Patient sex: F
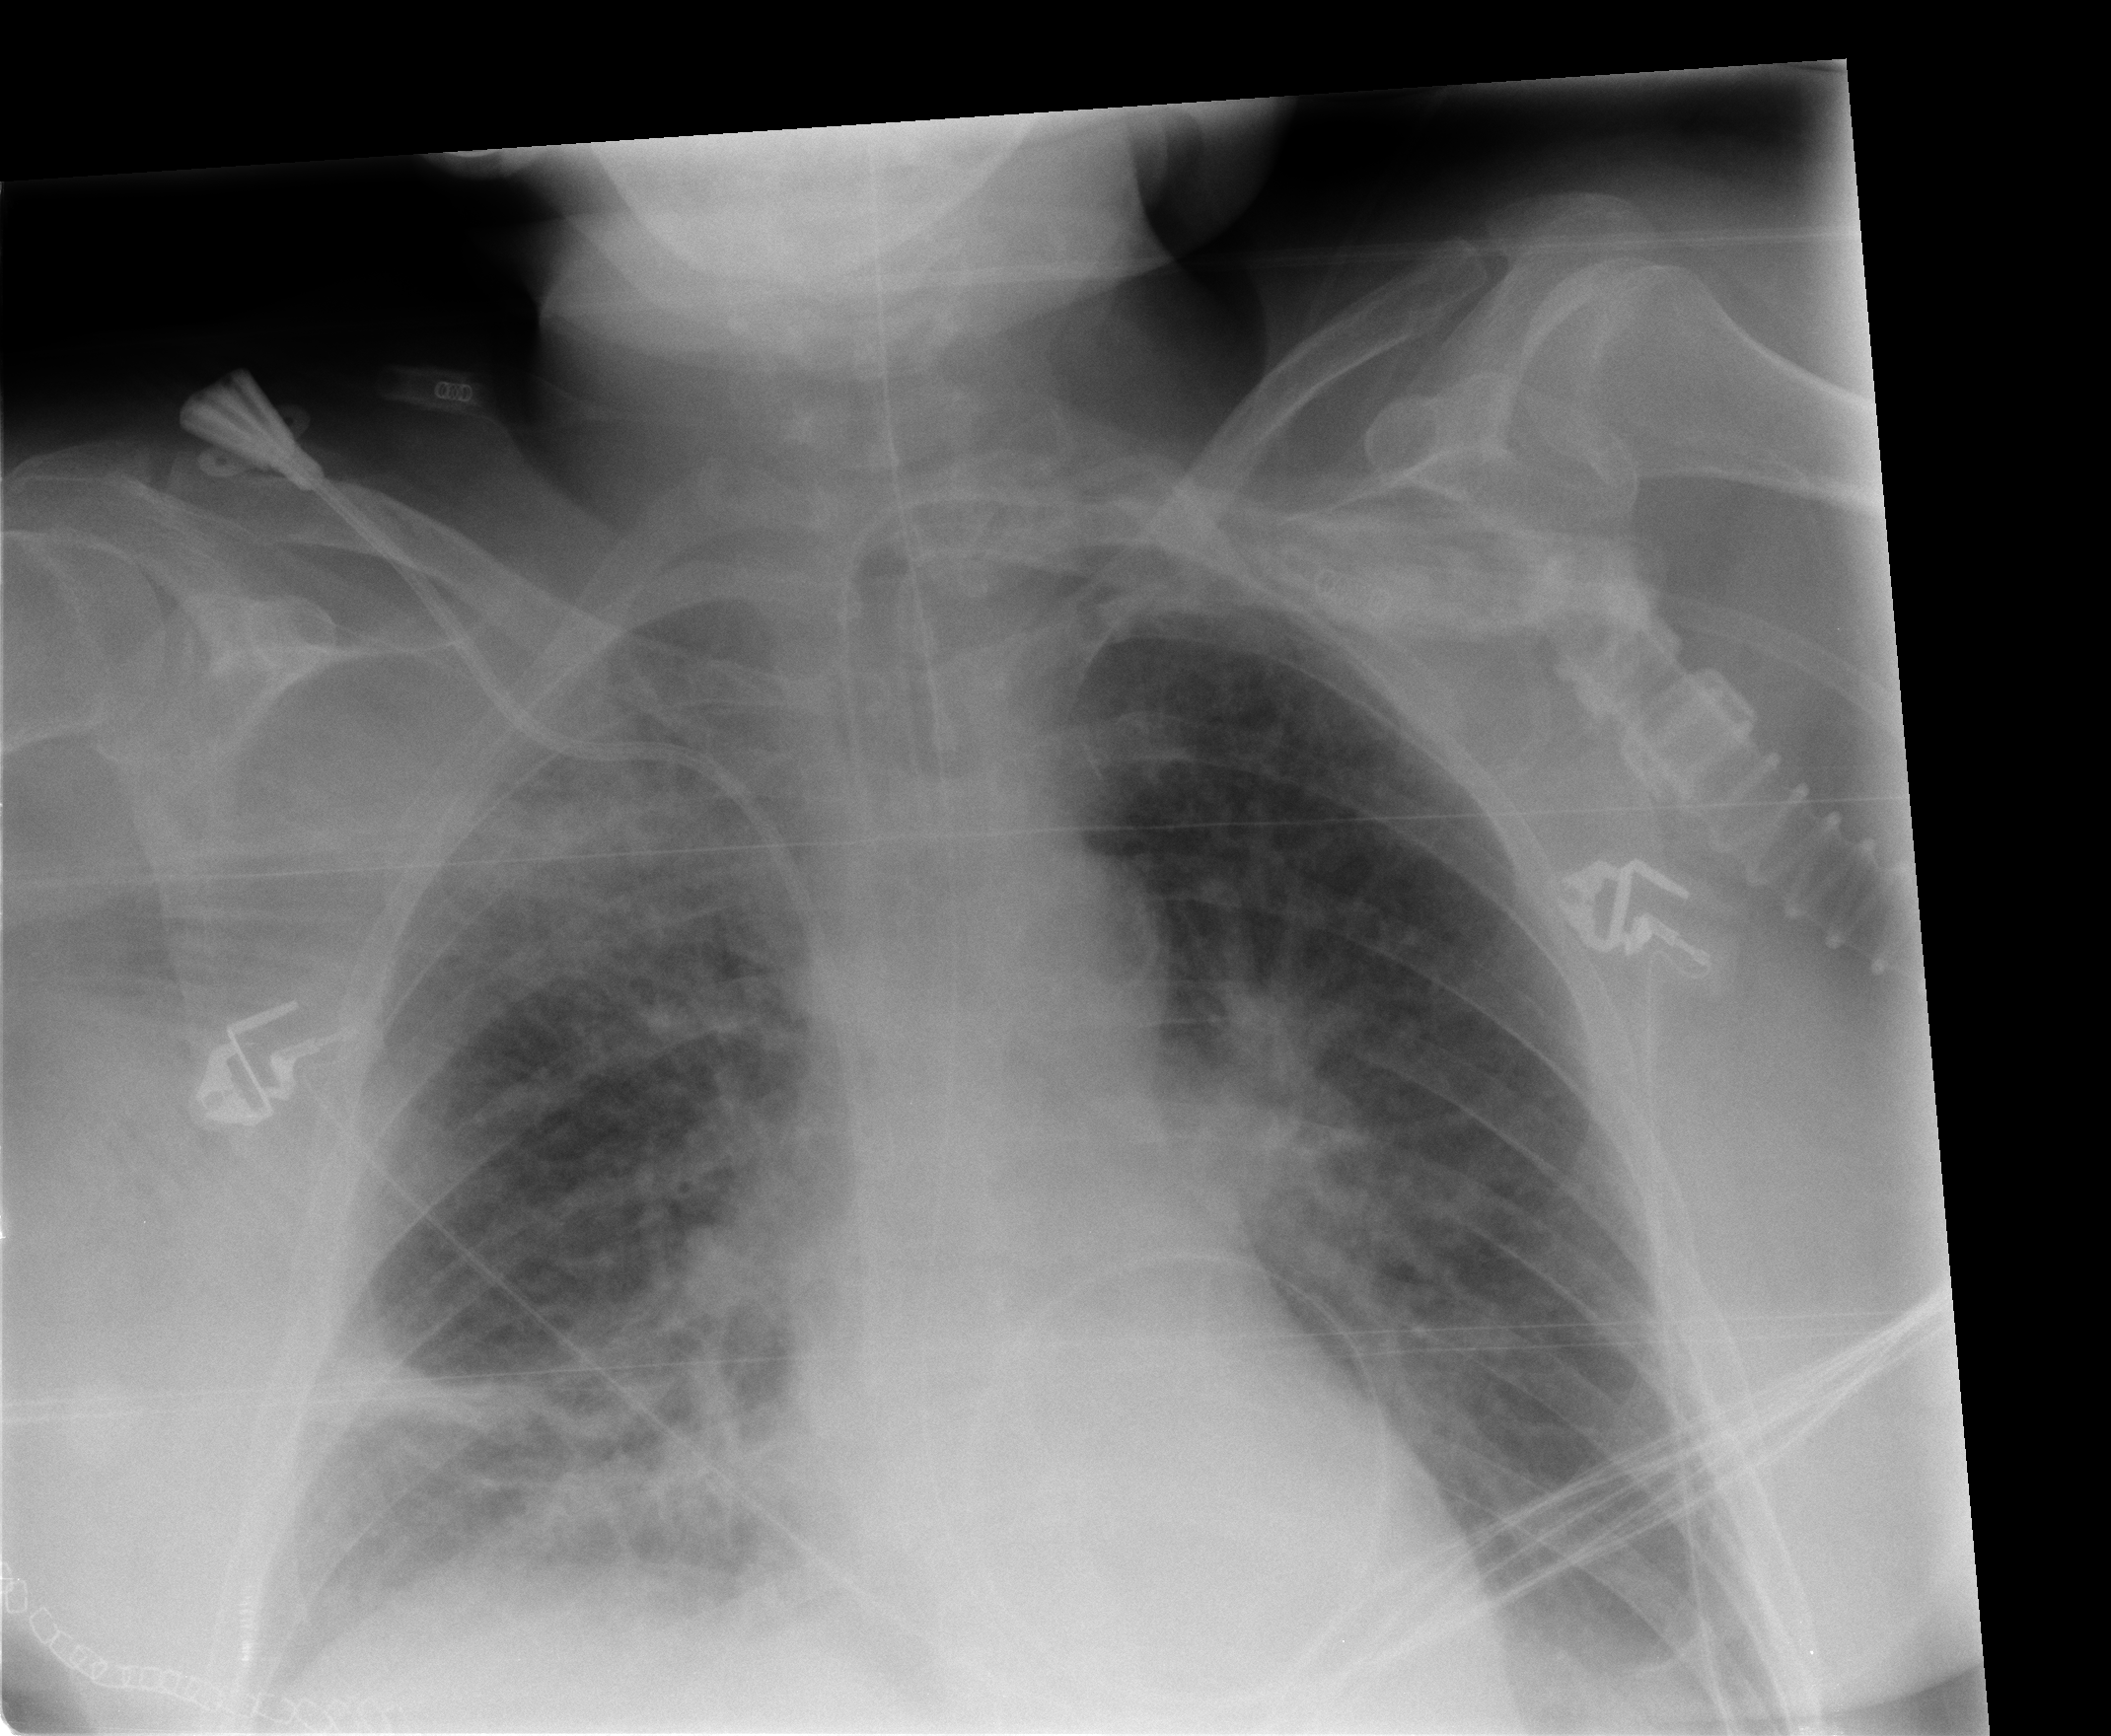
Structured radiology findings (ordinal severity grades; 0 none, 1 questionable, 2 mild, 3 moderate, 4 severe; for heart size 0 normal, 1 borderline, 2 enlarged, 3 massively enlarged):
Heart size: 0
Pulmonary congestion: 2
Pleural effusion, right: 0
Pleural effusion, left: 0
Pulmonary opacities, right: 2
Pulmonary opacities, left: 2
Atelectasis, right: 2
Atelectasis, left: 2